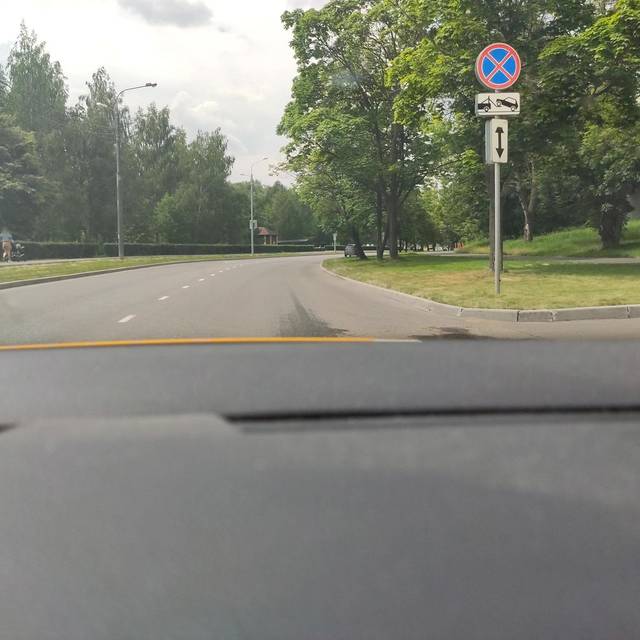
Region: Russia
Coordinates: 55.733, 37.816